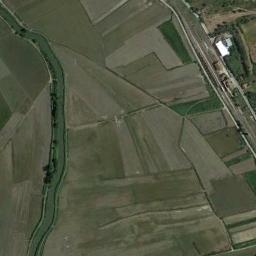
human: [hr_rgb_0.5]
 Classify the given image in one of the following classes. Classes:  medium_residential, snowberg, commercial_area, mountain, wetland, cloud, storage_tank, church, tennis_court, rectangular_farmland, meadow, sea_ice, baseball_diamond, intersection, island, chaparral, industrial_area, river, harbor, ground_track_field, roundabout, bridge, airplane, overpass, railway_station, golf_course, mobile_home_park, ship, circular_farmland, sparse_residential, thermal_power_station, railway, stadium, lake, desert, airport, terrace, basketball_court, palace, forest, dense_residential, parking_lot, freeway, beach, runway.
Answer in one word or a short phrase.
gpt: river